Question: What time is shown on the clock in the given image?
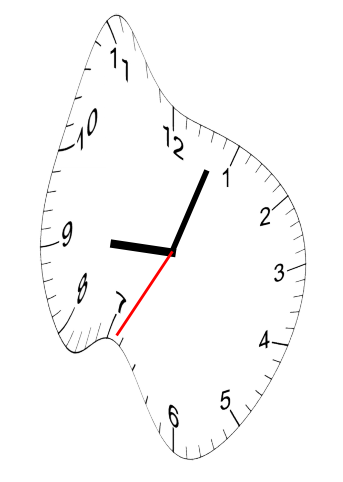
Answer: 09:03:35